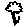
Label: flower